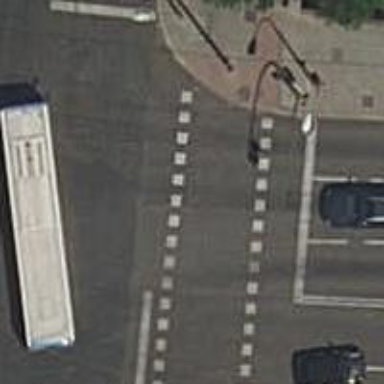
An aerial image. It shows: Crossing with traffic signals.